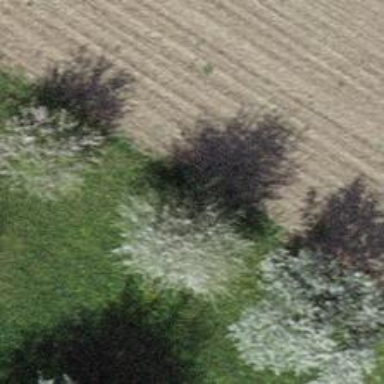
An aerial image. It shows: Agricultural area with deciduous broadleaved trees.